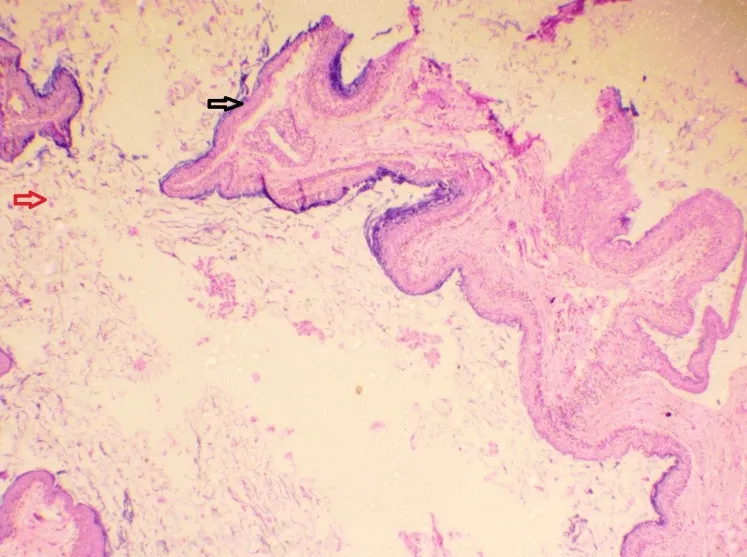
Microscopic presentation: hematoxylin and eosin-stained section under low-power view (10x).
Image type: pathology (h&e)